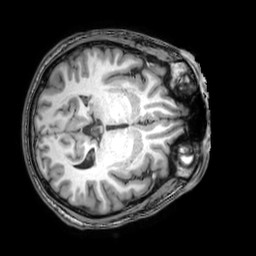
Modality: T1w
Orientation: axial
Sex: male
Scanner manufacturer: philips
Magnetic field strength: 3 T
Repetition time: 0.008196 s
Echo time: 0.00375 s